Question: I've got this code:
'''
[DllImport("user32.dll")]
static extern void mouse_event(uint dwFlags, uint dx, uint dy, uint dwData, UIntPtr dwExtraInfo);
[Flags]
public enum MouseEventFlags
{
Move = 0x0001,
LeftDown = 0x0002,
LeftUp = 0x0004,
RightDown = 0x0008,
RightUp = 0x0010,
MiddleDown = 0x0020,
MiddleUp = 0x0040,
Absolute = 0x8000
}
public void SimMouseEvent(MouseEventFlags e, int x, int y)
{
mouse_event((uint)e, (uint)x, (uint)y, 0, UIntPtr.Zero);
}
public void SimLeftClick(int x, int y)
{
SimMouseEvent(MouseEventFlags.LeftUp | MouseEventFlags.RightUp, x, y);
}
'''
My form looks like this:

When you click "Button" it runs this:
'''
private void button3_Click(object sender, RoutedEventArgs e)
{
SimLeftClick(50, 50);
}
'''
And on my Window I also have this:
'''
private void Window_MouseLeftButtonDown(object sender, MouseButtonEventArgs e)
{
MessageBox.Show("click");
}
'''
When I click the window it says "click" as expected, but when I click "Button" it doesn't seem to do anything.
Are the coordinates absolute, or relative? What about with multiple monitors? Do they only work on the focused application?
I would expect that 50,50 to either hit my window somewhere and trip the "click" handler or click on some random window because it missed my app completely and focus that instead... why isn't anything happening?
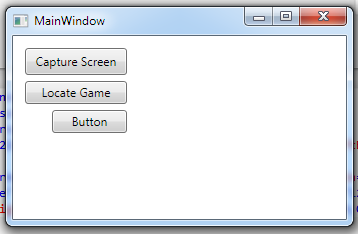
Answer: You handle a mouse button down message, but send a mouse button up message. A click needs to be button down followed by the same button up.
The coordinates are ignored, because you didn't pass the 'Move' flag.
Try reading <URL>.